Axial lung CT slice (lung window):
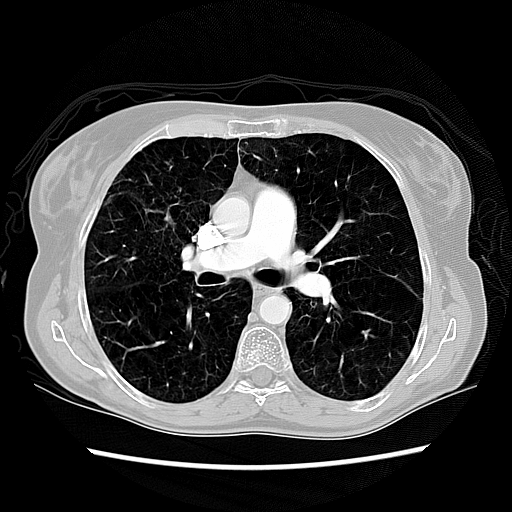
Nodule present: no